Interaction volume radius: 10 \u00c5
Interaction volume height: 15 \u00c5
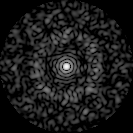
Disorder parameter: 0.8252